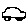
Label: car